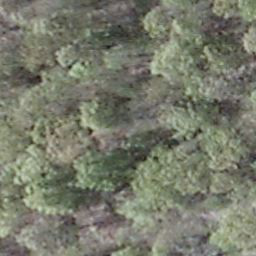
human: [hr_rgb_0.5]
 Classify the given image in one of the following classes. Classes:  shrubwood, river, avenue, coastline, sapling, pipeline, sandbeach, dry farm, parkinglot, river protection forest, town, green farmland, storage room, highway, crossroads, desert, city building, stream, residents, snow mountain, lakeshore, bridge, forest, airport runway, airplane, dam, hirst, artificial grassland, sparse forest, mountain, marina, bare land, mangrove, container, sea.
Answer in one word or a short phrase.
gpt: shrubwood